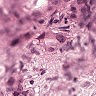
Metastatic tissue present: yes